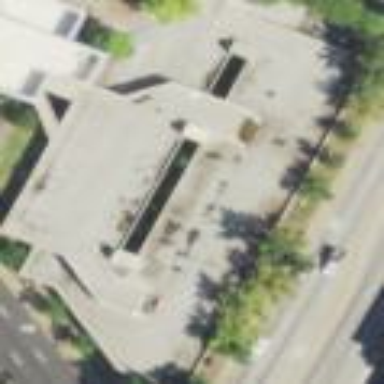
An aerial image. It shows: Multi-storey parking building.